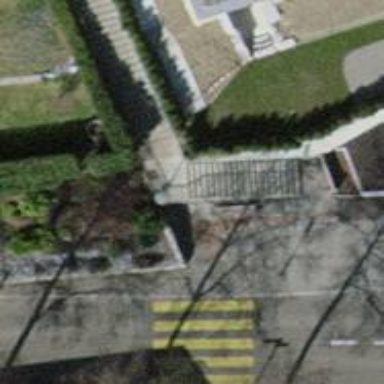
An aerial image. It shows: Bench for seating.